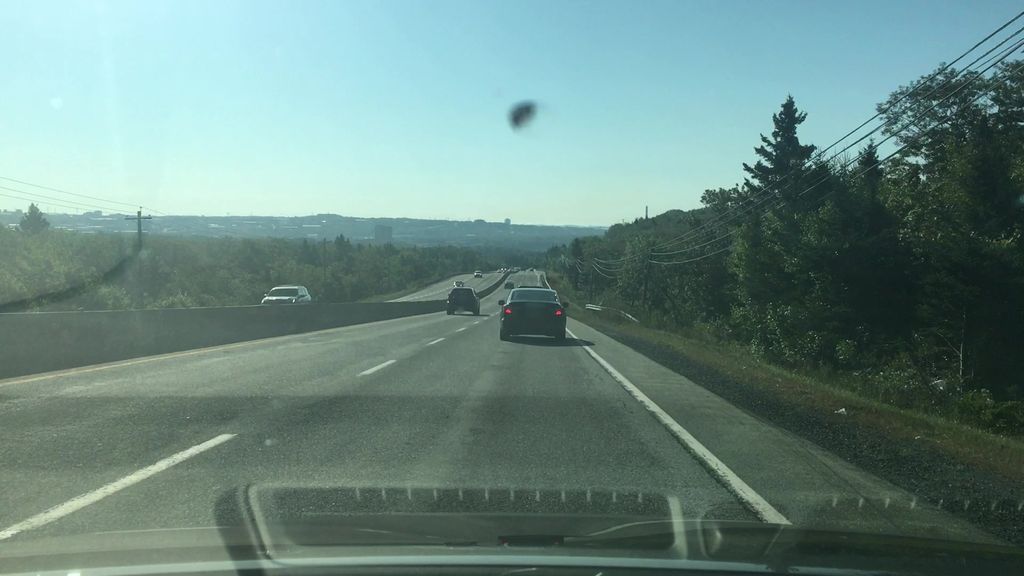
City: halifax